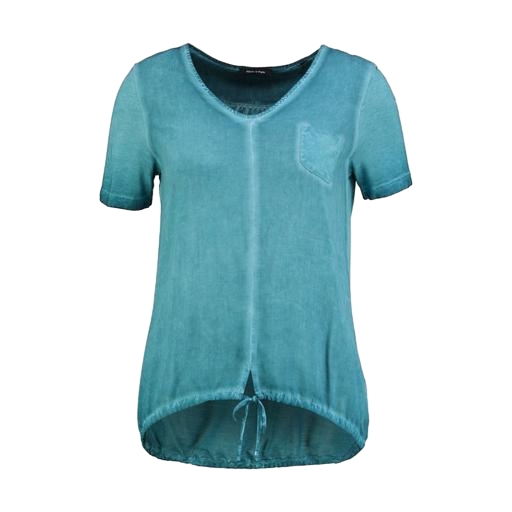
blue jeans garment-dyed high-low top, blue t-shirt only macy, short-sleeve top only macy, white background